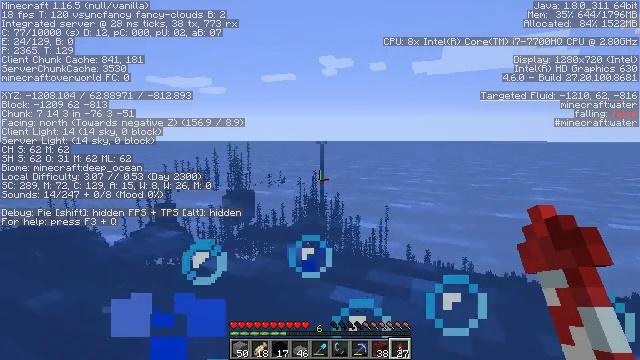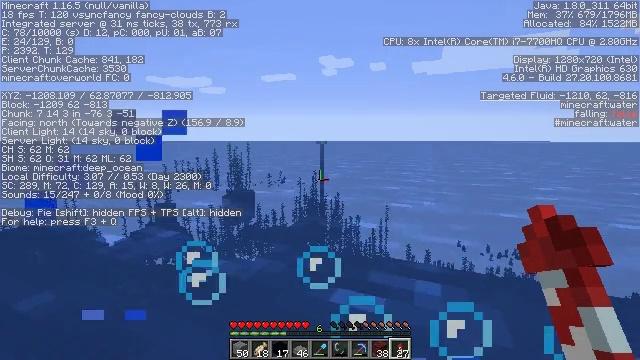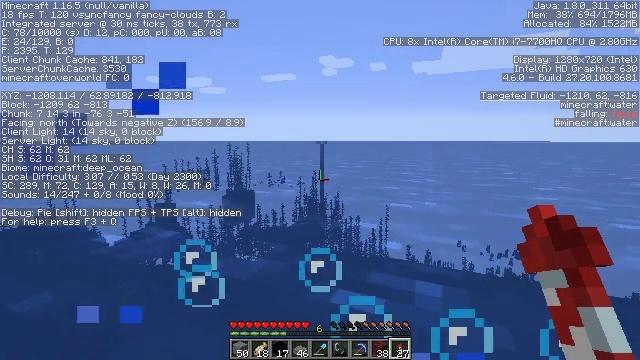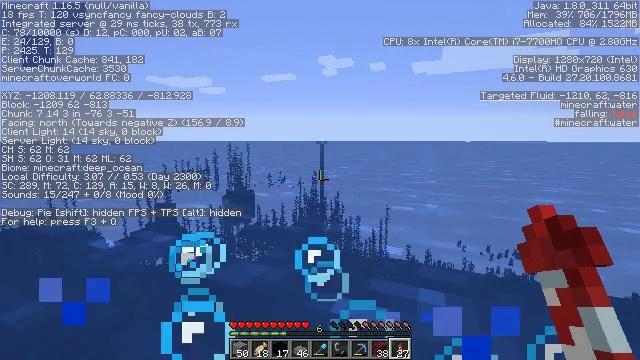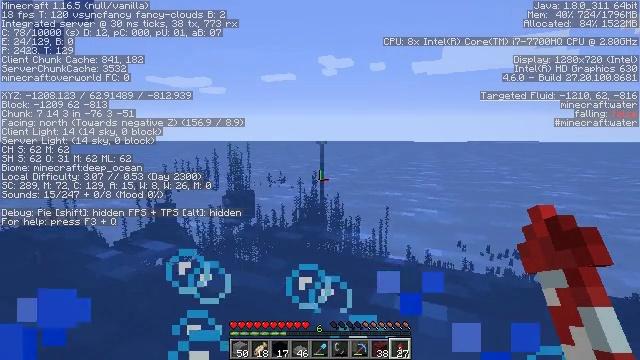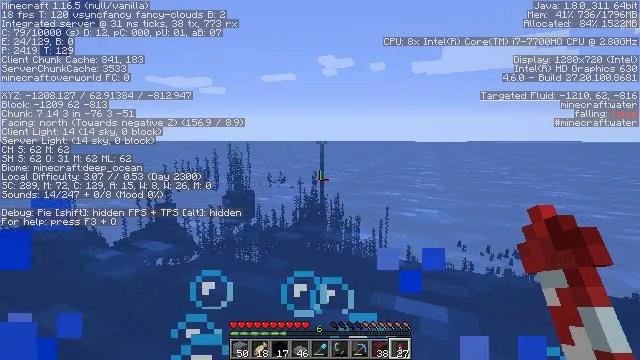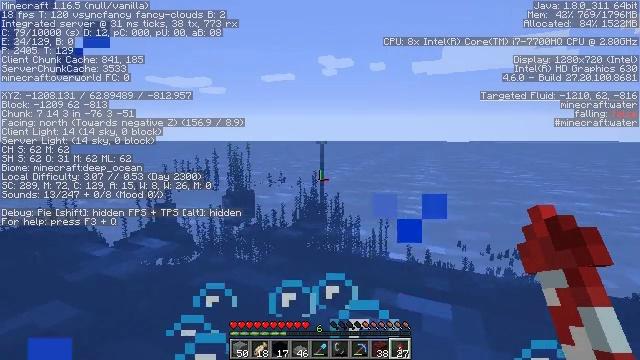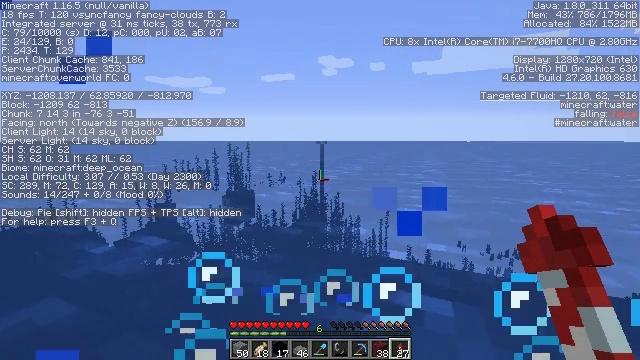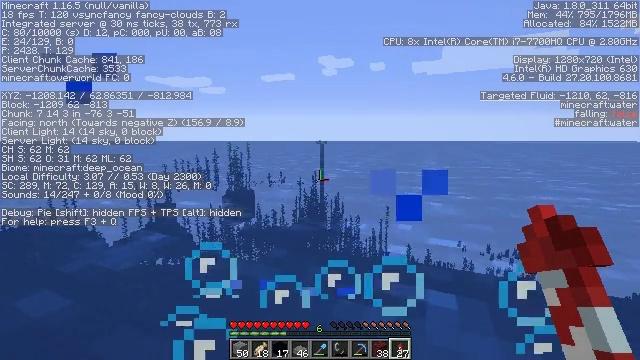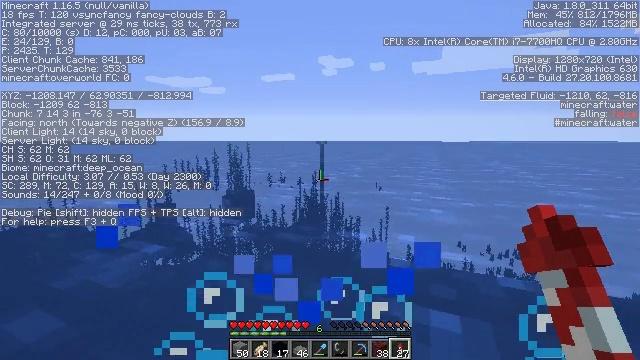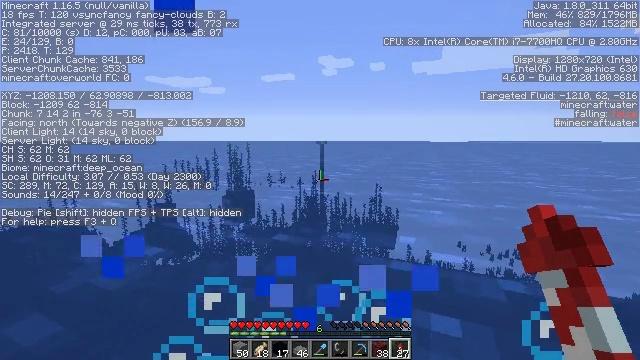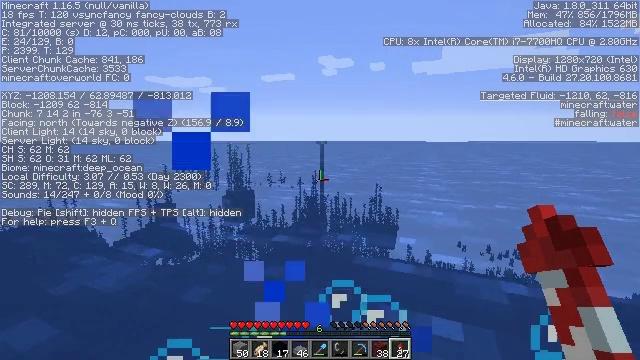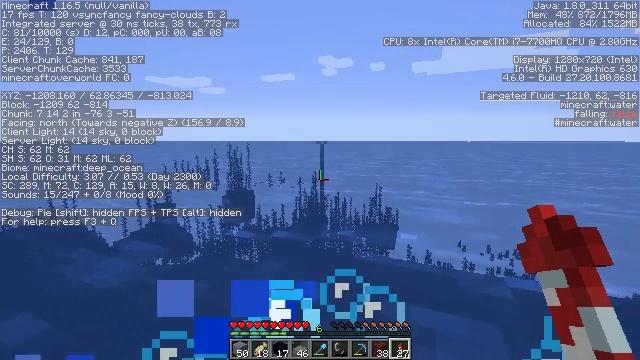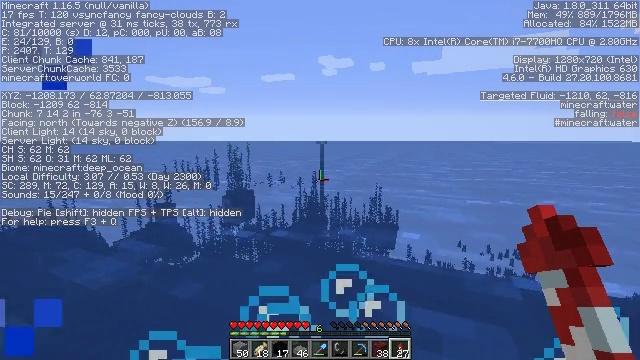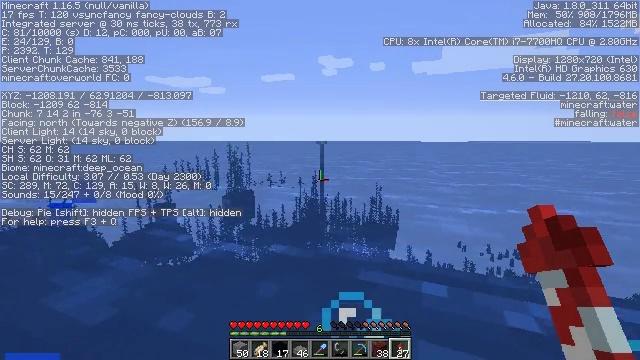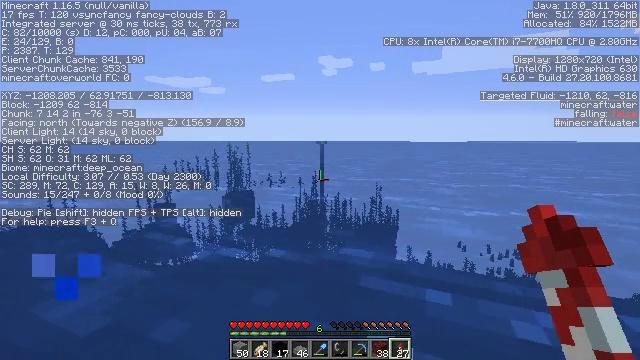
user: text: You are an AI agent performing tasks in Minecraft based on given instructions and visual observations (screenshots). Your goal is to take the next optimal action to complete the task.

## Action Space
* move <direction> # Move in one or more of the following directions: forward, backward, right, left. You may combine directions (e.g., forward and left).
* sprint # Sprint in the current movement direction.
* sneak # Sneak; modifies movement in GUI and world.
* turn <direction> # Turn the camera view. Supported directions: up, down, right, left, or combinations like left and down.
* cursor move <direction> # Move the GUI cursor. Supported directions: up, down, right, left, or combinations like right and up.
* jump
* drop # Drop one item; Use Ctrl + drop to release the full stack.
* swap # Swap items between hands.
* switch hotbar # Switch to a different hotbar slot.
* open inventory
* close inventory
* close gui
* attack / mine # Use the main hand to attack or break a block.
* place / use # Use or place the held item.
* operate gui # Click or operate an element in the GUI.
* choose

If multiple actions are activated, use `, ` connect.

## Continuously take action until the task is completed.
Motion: motion action
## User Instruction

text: Mine block black concrete powder.
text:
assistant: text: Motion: jump
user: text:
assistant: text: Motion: jump
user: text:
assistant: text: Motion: jump
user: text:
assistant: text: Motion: jump
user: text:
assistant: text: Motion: jump
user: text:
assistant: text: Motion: jump
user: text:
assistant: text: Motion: jump
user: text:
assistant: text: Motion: jump
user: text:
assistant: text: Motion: jump
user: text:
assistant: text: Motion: jump
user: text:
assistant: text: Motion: move forward, jump
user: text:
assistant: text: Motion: move forward, jump
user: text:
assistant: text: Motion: move forward, jump
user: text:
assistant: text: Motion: move forward, jump
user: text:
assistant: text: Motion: move forward
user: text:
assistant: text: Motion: move forward
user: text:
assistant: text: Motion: move forward
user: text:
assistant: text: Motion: move forward
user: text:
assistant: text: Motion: move forward, sneak
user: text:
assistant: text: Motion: move forward, sneak
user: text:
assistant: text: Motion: move forward, sneak
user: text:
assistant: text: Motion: move forward, sneak
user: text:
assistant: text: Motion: move forward, sneak
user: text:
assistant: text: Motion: move forward, sneak
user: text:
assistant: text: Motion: move forward, sneak
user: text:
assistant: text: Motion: move forward
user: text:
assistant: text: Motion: move forward
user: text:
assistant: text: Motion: move forward
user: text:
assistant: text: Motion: move forward, sprint
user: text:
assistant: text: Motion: move forward, sprint